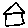
Label: house